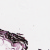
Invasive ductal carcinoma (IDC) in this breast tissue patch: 0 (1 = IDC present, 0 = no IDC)